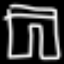
Label: pants